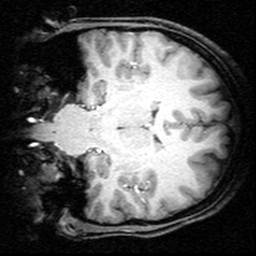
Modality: T1w
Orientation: coronal
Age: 21
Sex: female